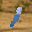
Label: 1